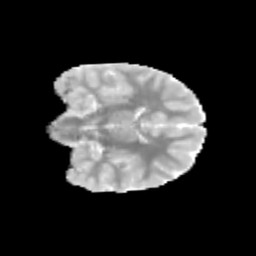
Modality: MD
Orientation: coronal
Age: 9
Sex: male
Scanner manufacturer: siemens
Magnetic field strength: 3 T
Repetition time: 3.8 s
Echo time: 0.07 s